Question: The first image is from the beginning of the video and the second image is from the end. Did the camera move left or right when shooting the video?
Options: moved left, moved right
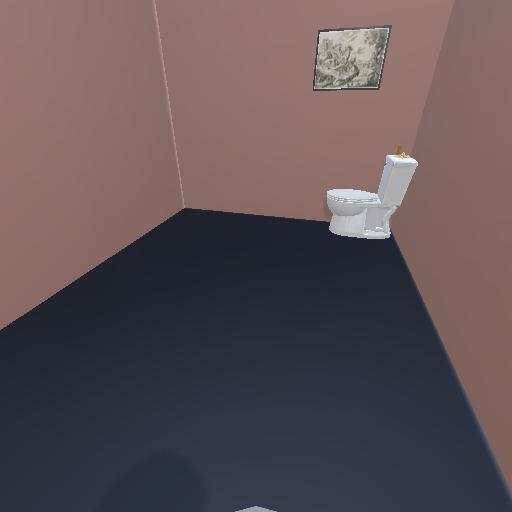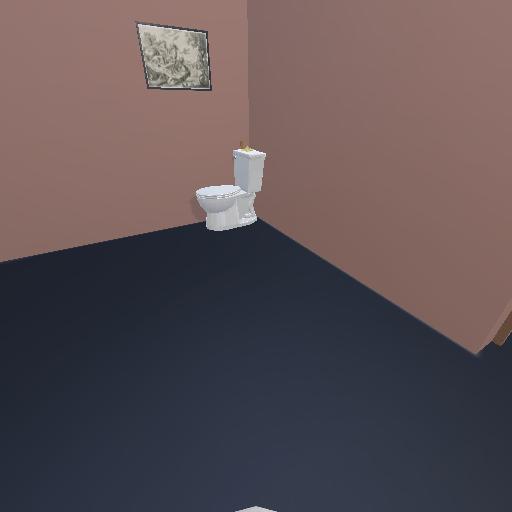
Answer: moved left